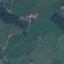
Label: Pasture